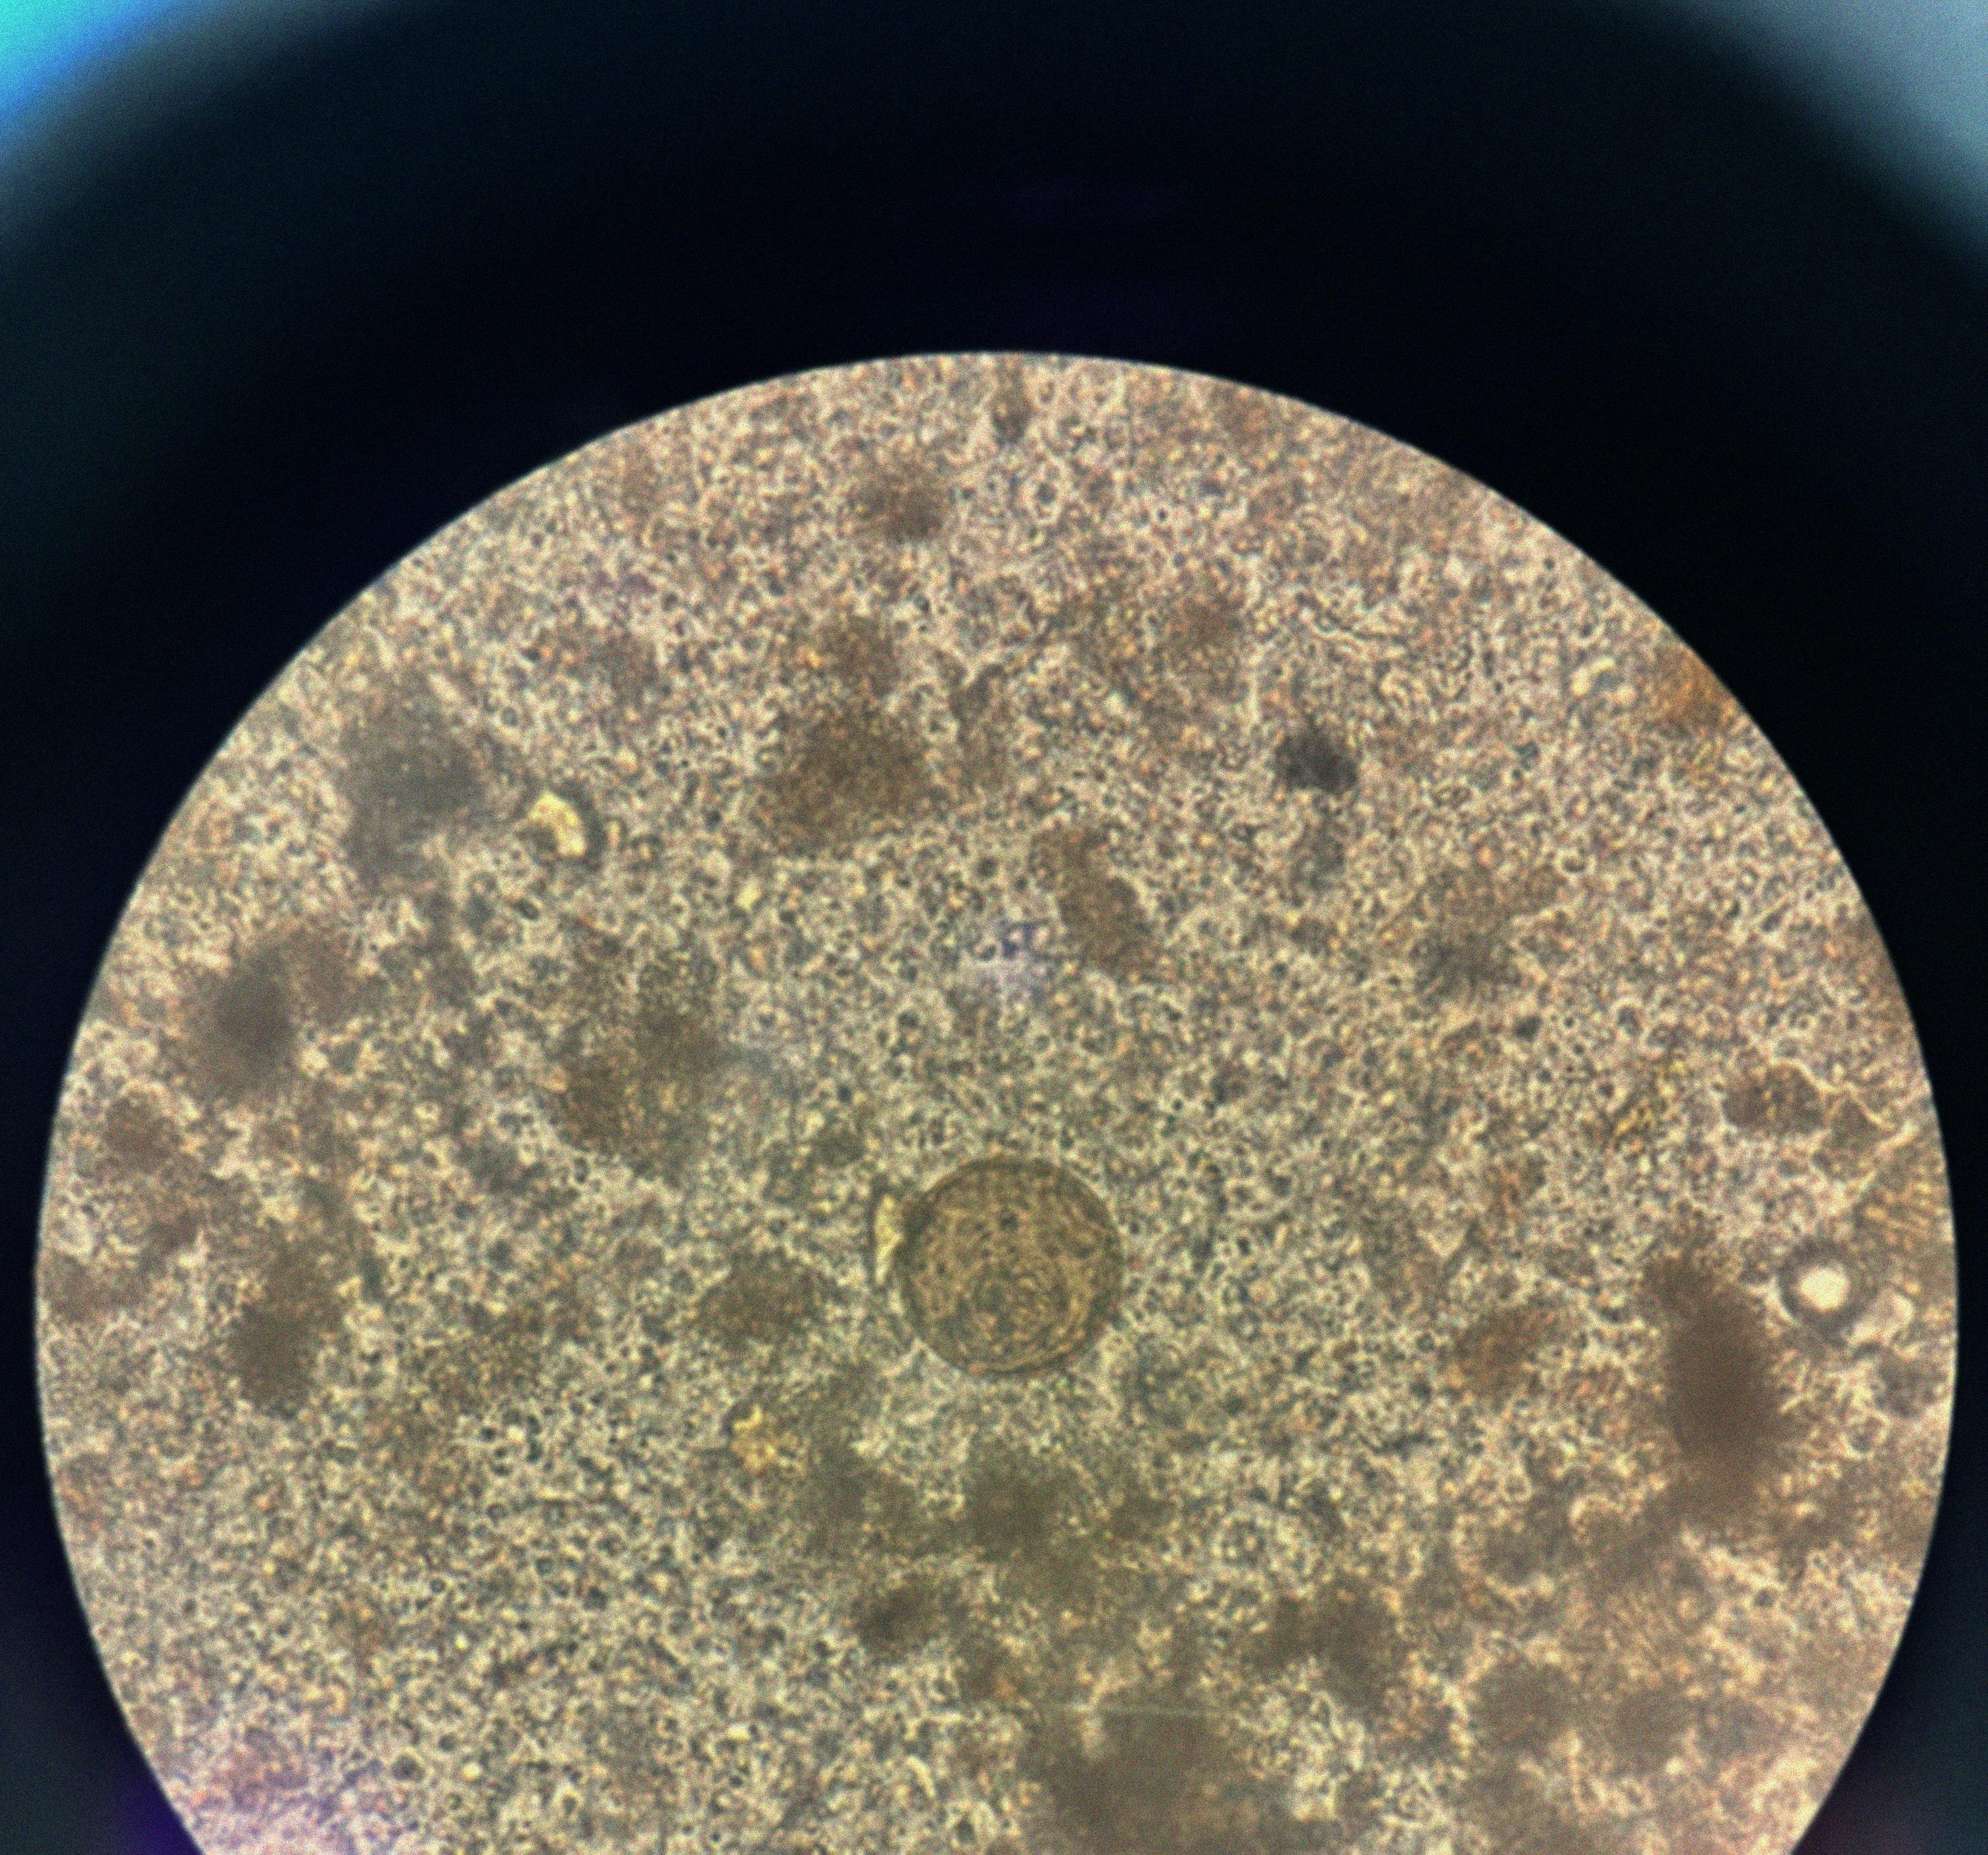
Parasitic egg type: Hymenolepis diminuta